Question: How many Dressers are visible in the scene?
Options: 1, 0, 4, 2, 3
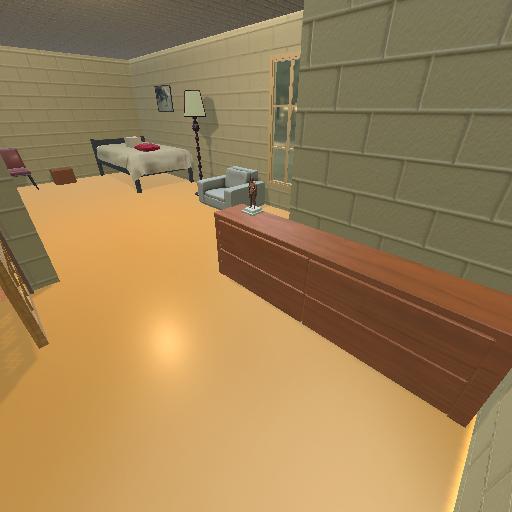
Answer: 1